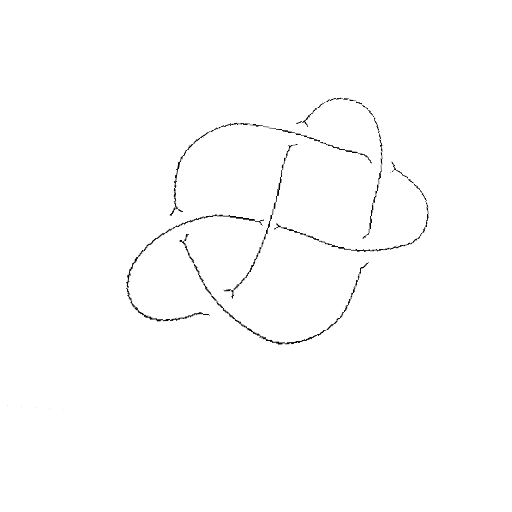
Crossing number: 6